Brain MRI, t1w sequence, axial 2D slice.
Patient: age 42, sex F, weight 90 kg, height 1.9 m
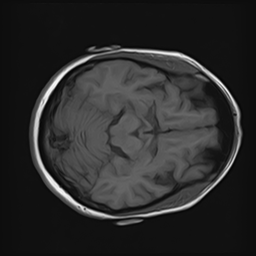